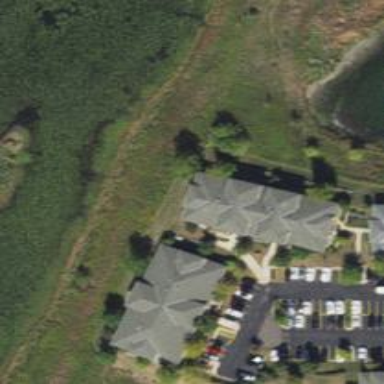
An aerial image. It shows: Clinic.